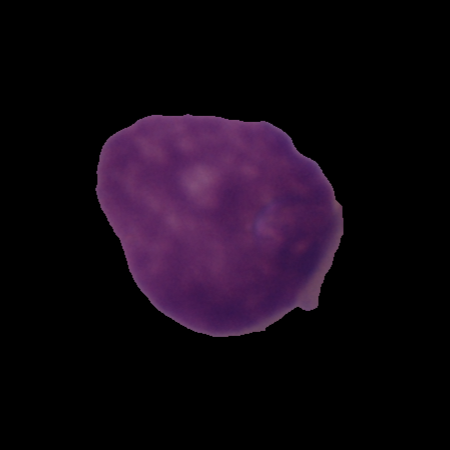
Label: cancer